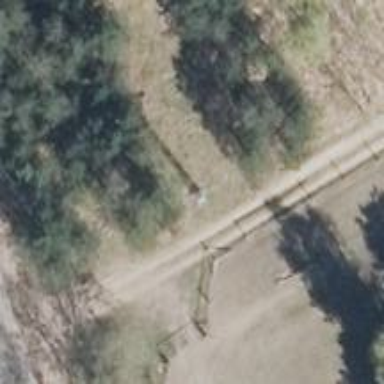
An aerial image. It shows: Power pole.